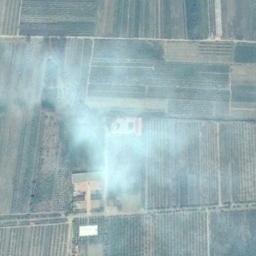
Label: cloud